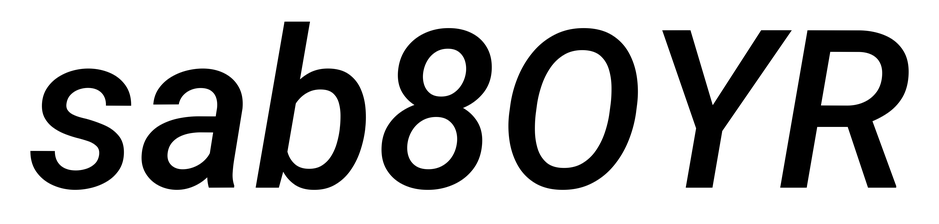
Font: Roboto-Italic_Medium_Italic